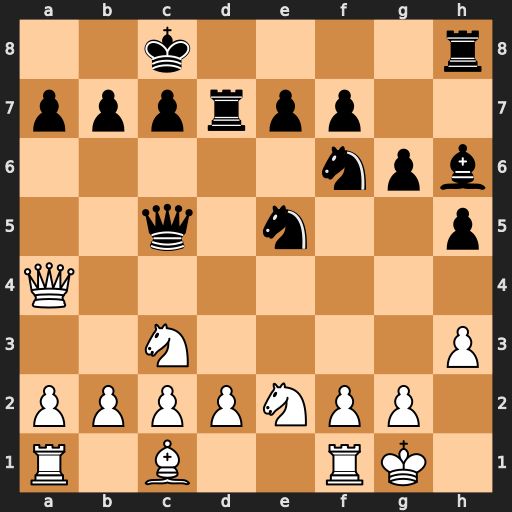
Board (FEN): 2k4r/ppprpp2/5npb/2q1n2p/Q7/2N4P/PPPPNPP1/R1B2RK1
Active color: w
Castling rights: -
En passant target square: -
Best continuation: d4 Nf3+ gxf3